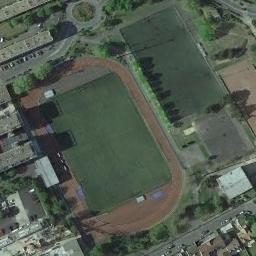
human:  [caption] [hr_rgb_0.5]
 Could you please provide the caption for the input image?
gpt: The ground track field is surrounded by some buildings and two clearings are next to the ground track field .

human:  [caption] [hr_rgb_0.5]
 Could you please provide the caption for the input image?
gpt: There are green fields and red tracks .

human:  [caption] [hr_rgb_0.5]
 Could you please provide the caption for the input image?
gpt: A track and field is built in the middle of a residential area, Surrounded by a lot of vegetation .

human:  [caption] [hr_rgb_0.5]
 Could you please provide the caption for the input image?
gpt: There are many buildings next to the ground track field .

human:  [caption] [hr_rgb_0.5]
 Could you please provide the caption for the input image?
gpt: There are some buildings around the ground track field with a red track .